Question: When checking some of our articles on the FB Debugger, it correctly gets the image to use, along with all other tags but does not put the image in the snippet.
Eg; on the <URL>
It shows the following;

It does this on all our links. It shows two warnings but no errors in the debugger.
We've had a few code changes lately, but nothing intentional has been done to this. Its been working well for months. (I say intentional because I'm reluctant to say "nothing has changed" because something has obviously changed, its just not something we did on purpose.)
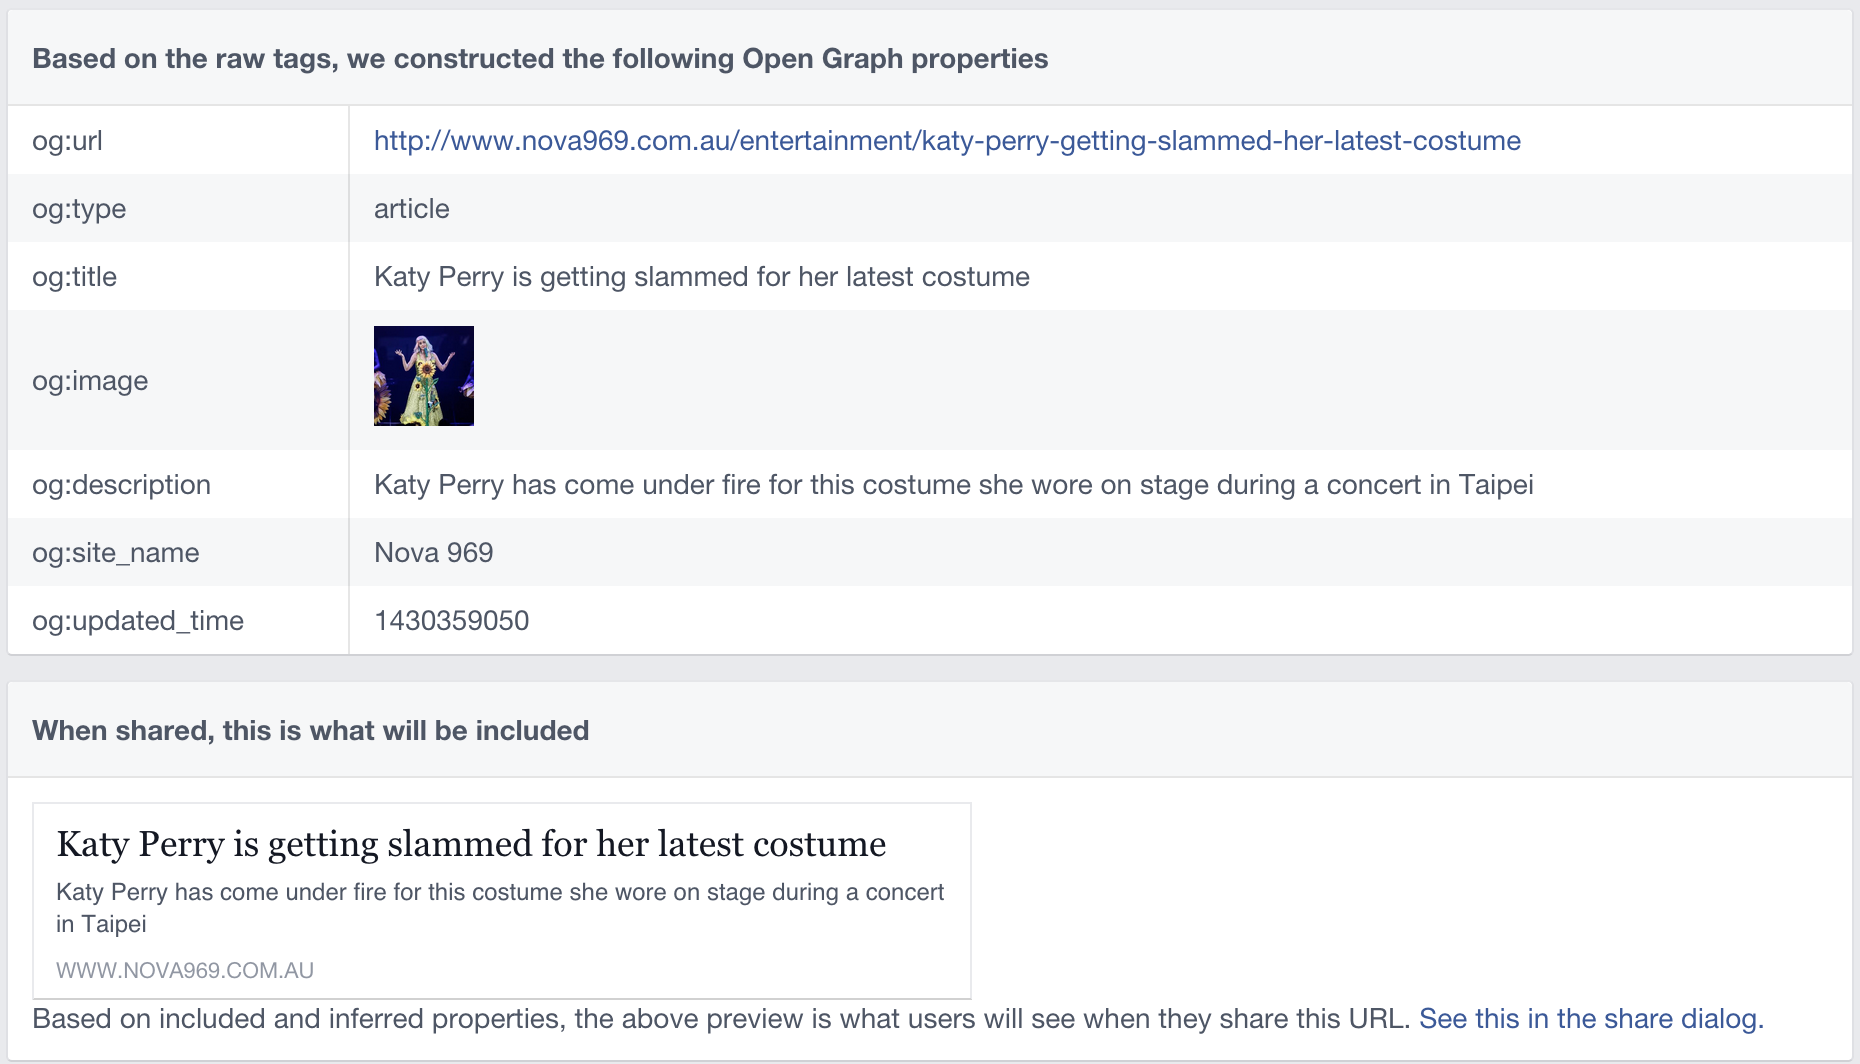
Answer: Facebook has verified this issue as a bug, and claim to be working on it actively: <URL>